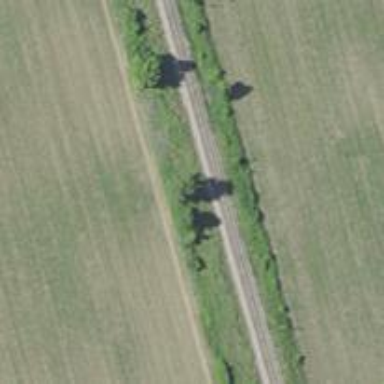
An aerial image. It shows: Railway track.